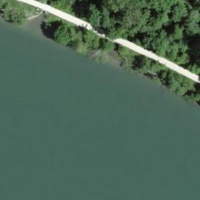
EUNIS habitat code: 15
Species observed at this site:
Pseudochorthippus parallelus